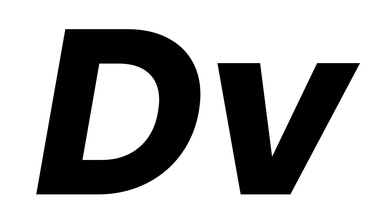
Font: Poppins-BoldItalic